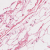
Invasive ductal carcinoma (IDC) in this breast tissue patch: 0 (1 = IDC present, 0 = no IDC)